Question: I am working with a database contains related tables for storing person address details. The following tables store the information - County, City Suburb, Address and Address Type.
The Address table holds street and house number information in addition to AddressTypeId (Associated to AddressType Table). The Address table also has a SuburbId column for the association with the Suburb table. The associations of a person's address cascade down to the County table.
I want the Person data object to have an IList property. What would be my best approach to achieve this?
1. Use a stored procedure to generate the Address entity on the Entity designer.
2. Create a complex type and add this to the Person type as IList.
There might be some other recommended way than the above options. If there is a step-by-step example some one could point me to, that would be great.
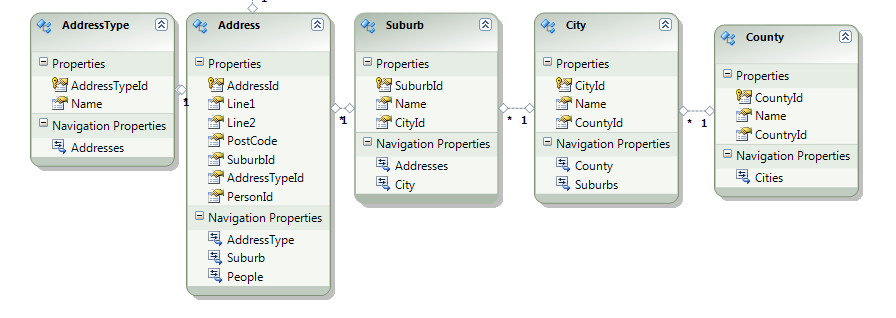
Answer: As far your question you can write a stored procedure that gets all the address information. Have a select statement at the end of your stored procedure selecting all of the address information.
When you add this procedure entity framework(4.0 I assume)...you can create a function import and ef4 will create an complex type for return of your stored procedure. Here is a <URL>.